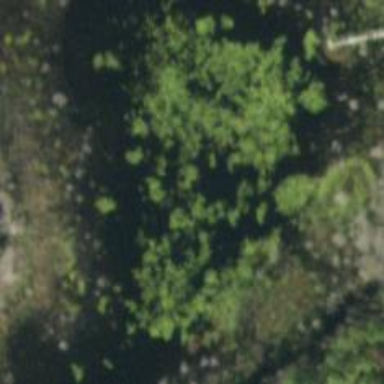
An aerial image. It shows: Marsh wetland.